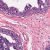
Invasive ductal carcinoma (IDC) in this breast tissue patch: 0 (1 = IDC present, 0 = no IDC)